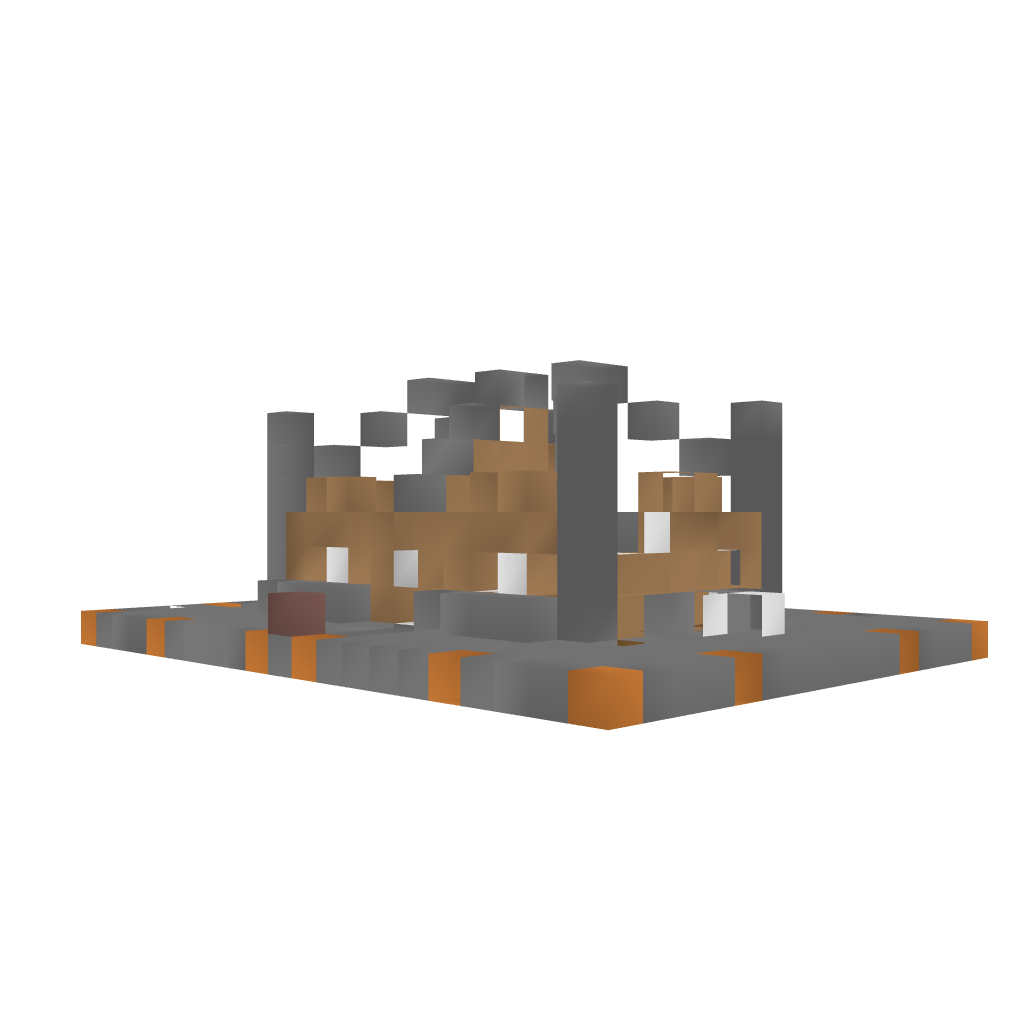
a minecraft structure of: Worker's Cottage bad low quality